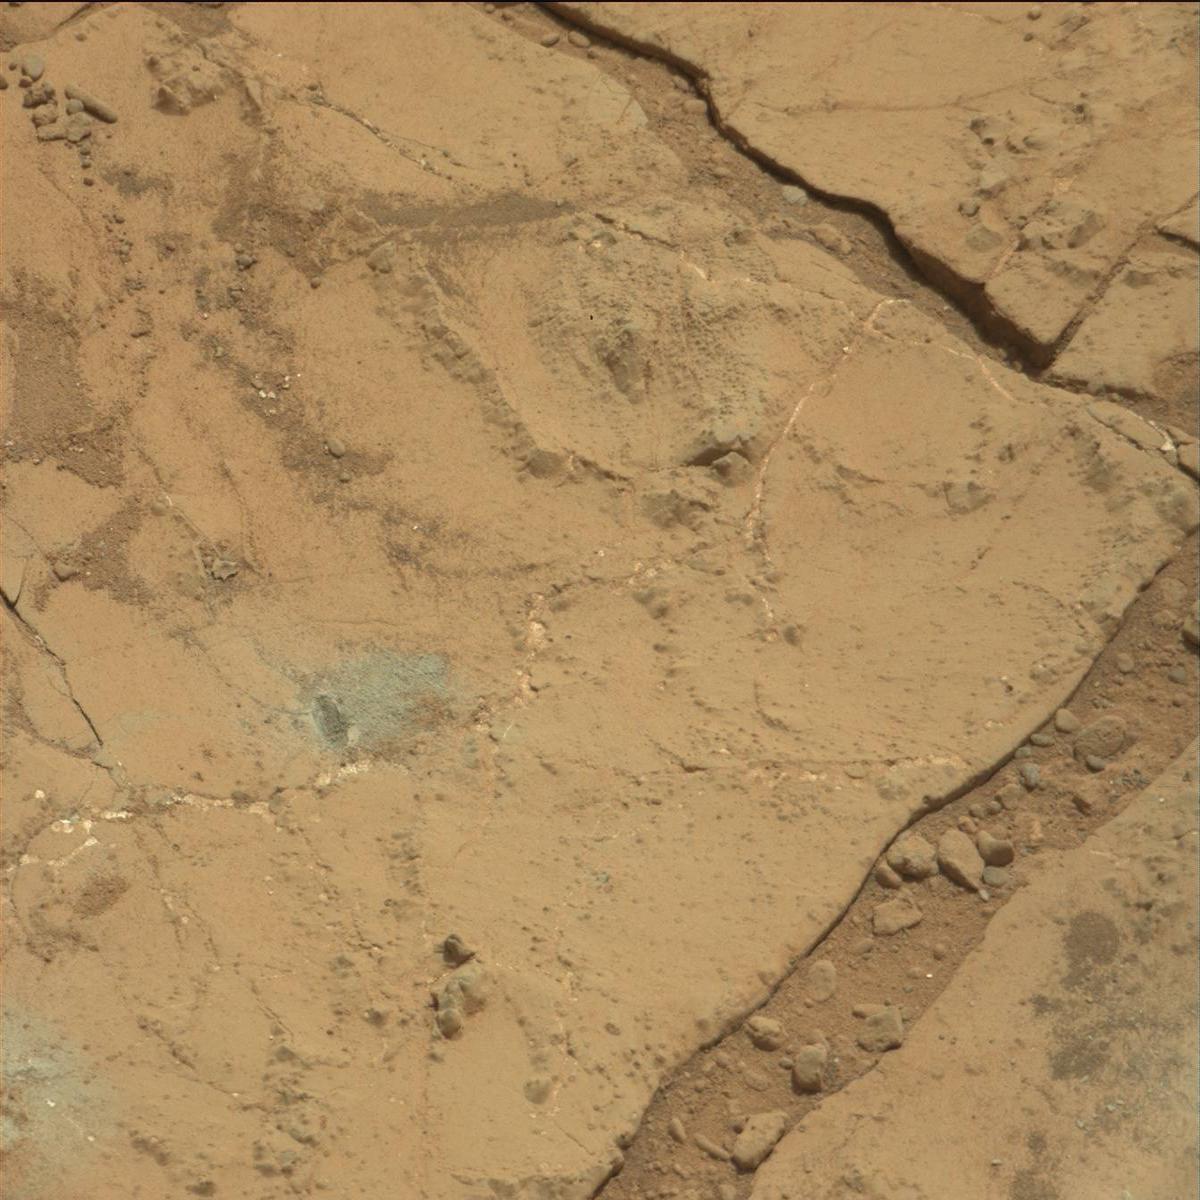
Terrain classes present: Bedrock, Rock, Sand / Soil